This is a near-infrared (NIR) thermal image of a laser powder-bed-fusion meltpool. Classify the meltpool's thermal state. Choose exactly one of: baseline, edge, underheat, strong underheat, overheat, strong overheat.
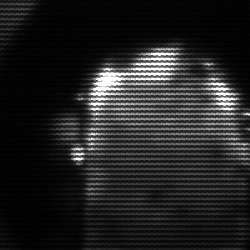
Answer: baseline